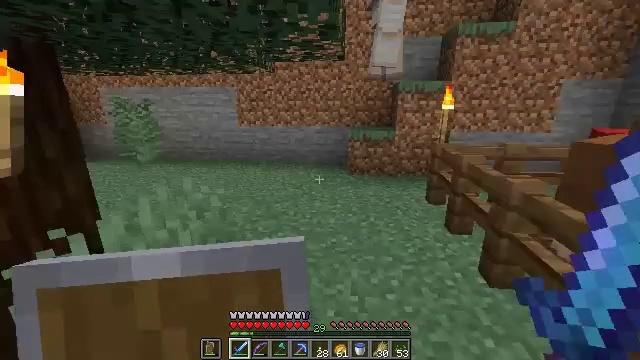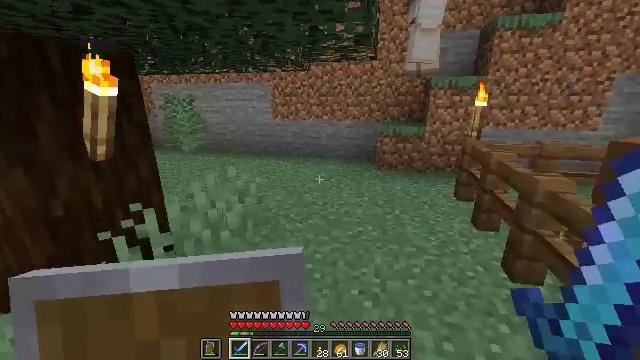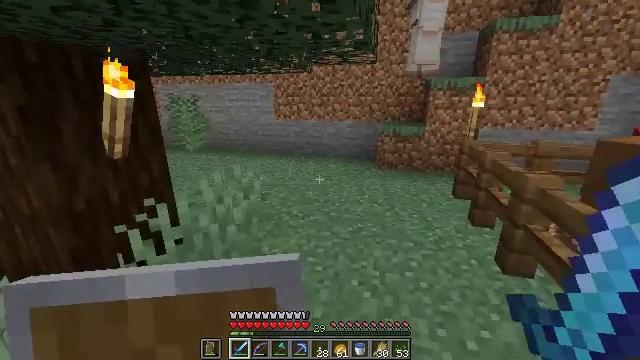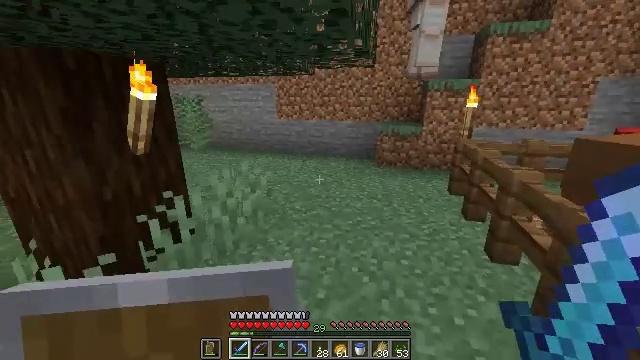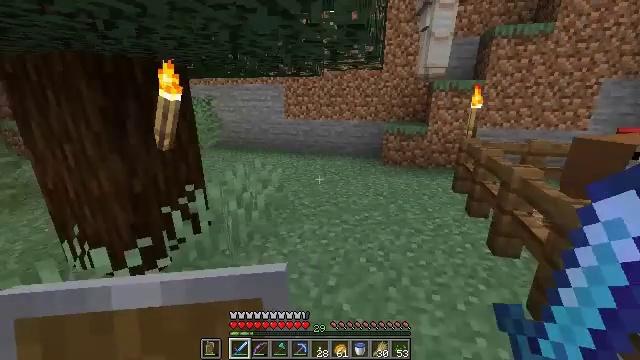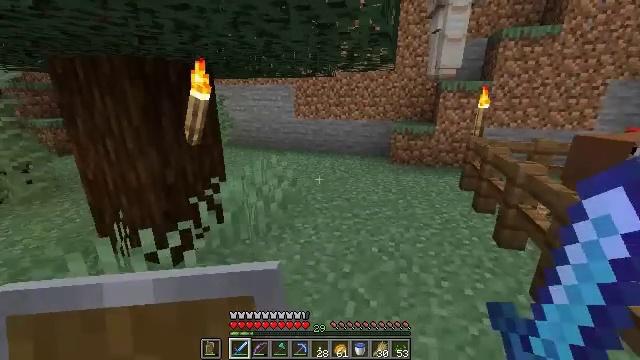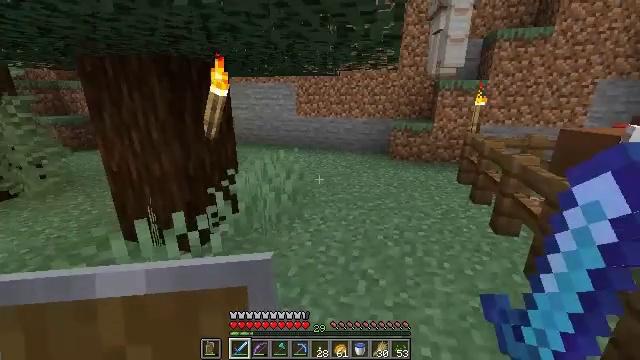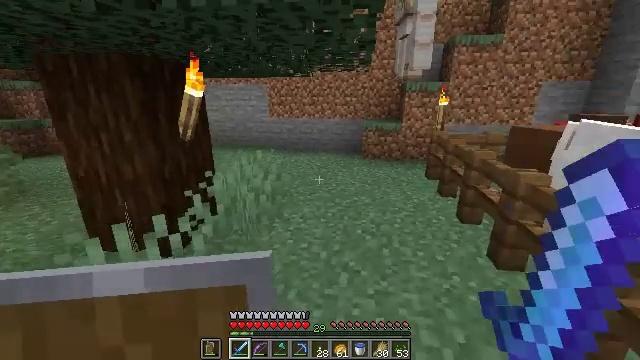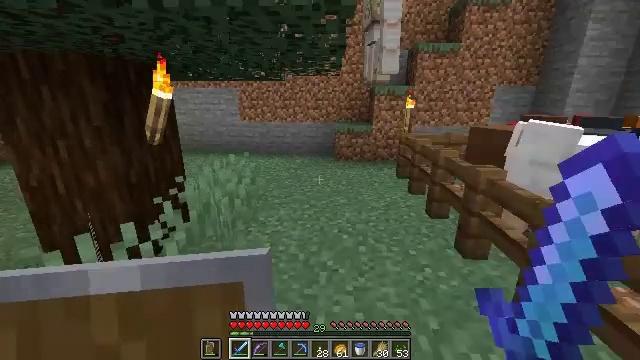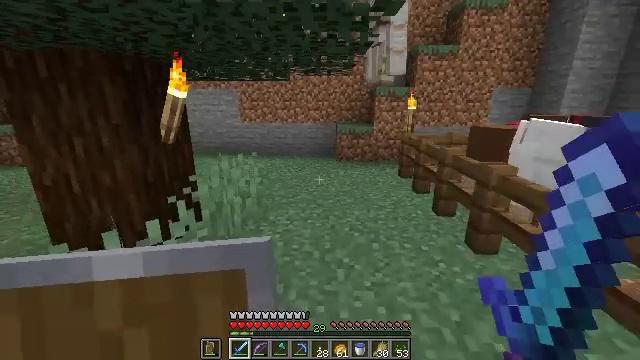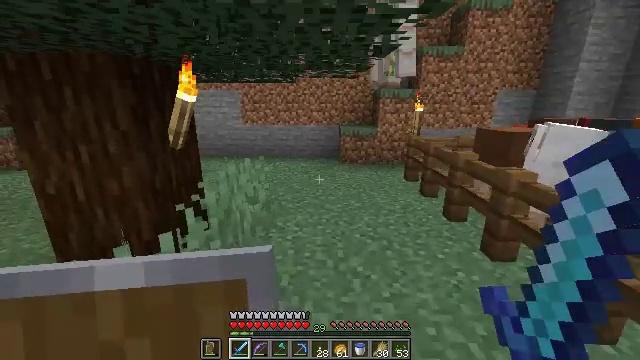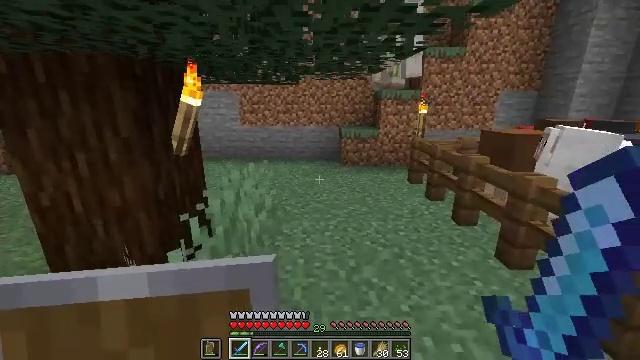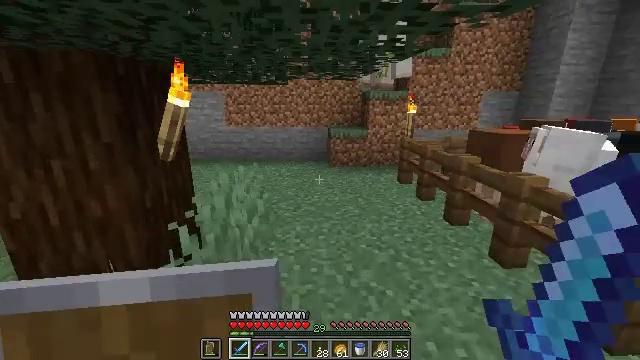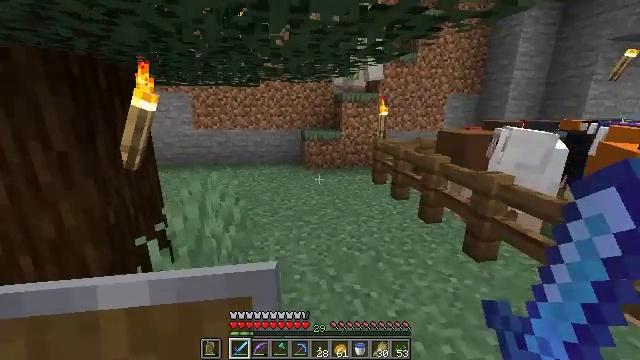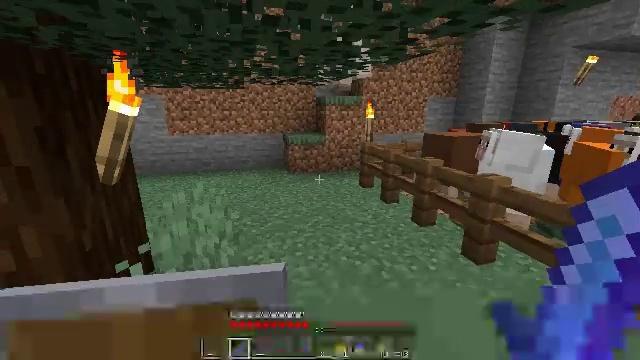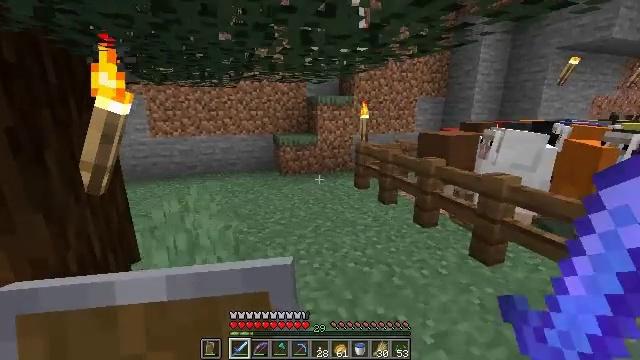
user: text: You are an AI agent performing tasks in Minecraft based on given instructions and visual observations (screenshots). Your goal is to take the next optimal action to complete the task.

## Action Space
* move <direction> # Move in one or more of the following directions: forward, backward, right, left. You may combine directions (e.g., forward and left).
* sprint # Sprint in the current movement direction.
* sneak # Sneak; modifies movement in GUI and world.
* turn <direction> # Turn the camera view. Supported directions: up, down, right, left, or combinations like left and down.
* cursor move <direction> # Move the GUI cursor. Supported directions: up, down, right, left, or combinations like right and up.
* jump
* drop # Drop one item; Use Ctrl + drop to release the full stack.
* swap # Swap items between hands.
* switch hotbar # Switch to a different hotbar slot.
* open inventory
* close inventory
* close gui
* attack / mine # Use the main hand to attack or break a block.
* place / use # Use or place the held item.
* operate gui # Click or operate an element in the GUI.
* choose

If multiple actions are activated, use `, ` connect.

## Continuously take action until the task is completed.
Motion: motion action
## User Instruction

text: Craft a hay block in the crafting table with wheat.
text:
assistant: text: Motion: move back, turn left and down
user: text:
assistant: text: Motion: move back
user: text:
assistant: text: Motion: move back and move left
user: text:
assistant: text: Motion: move back and move left
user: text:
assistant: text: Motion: move back and move left, turn left
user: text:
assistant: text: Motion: move back and move left
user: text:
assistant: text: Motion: turn right
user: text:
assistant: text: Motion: move left, turn right
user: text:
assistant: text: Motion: move forward and move left, turn right
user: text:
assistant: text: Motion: move forward and move left
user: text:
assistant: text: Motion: move forward and move left, turn right
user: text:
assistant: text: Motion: move forward and move left, turn right
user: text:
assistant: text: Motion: move forward and move left, turn right
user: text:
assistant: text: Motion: move forward and move left, turn right
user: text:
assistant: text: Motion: move forward and move left, turn right
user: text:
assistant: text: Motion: move forward and move left, turn right
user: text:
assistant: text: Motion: move forward
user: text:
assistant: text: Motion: move forward
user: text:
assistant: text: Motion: move forward
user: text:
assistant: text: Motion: move forward
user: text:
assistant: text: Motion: move forward and move left, turn right
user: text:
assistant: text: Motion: move forward and move left
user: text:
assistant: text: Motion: move forward and move left, turn right
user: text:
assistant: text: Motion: move forward and move left, turn right
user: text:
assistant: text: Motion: move forward and move left
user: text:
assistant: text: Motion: move left
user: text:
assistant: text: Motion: move left, turn right
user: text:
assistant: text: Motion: move left, turn right
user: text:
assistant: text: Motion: move left
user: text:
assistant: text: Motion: move left, turn right